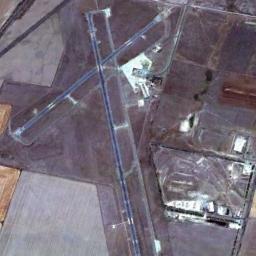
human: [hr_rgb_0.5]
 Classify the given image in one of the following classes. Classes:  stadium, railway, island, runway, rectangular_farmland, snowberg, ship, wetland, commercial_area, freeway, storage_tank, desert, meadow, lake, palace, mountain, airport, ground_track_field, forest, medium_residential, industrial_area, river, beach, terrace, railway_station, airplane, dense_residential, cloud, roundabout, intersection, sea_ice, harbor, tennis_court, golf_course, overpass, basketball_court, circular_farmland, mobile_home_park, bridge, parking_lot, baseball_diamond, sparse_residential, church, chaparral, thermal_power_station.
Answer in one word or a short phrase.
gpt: airport